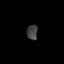
Tissue: lung
Cell type: T cells
Senescence score: 0.2425
Nuclear area (px): 162
Mean DAPI intensity: 63.321